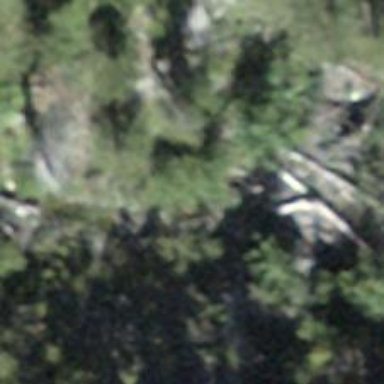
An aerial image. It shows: Natural cliff.